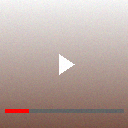
Screen state: on